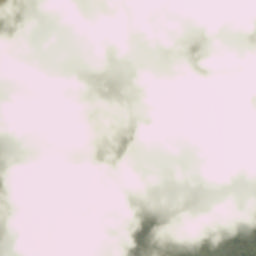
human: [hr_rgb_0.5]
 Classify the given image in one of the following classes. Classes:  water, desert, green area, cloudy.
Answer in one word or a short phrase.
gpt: cloudy